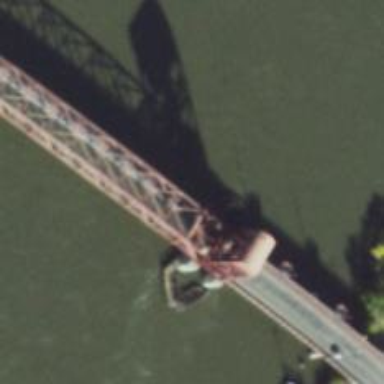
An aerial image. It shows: Footway with asphalt surface leading to lift bridge.